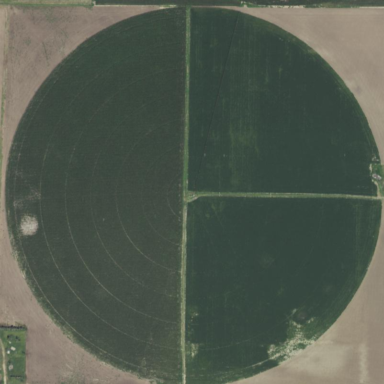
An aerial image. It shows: Farmland with pivot irrigation system.